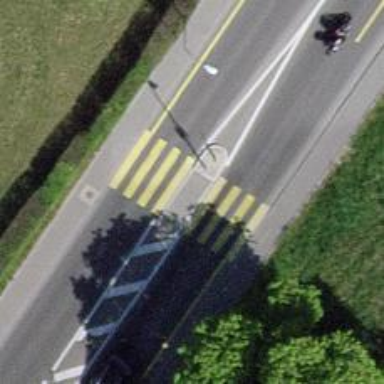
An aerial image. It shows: Marked crossing with pedestrian island.